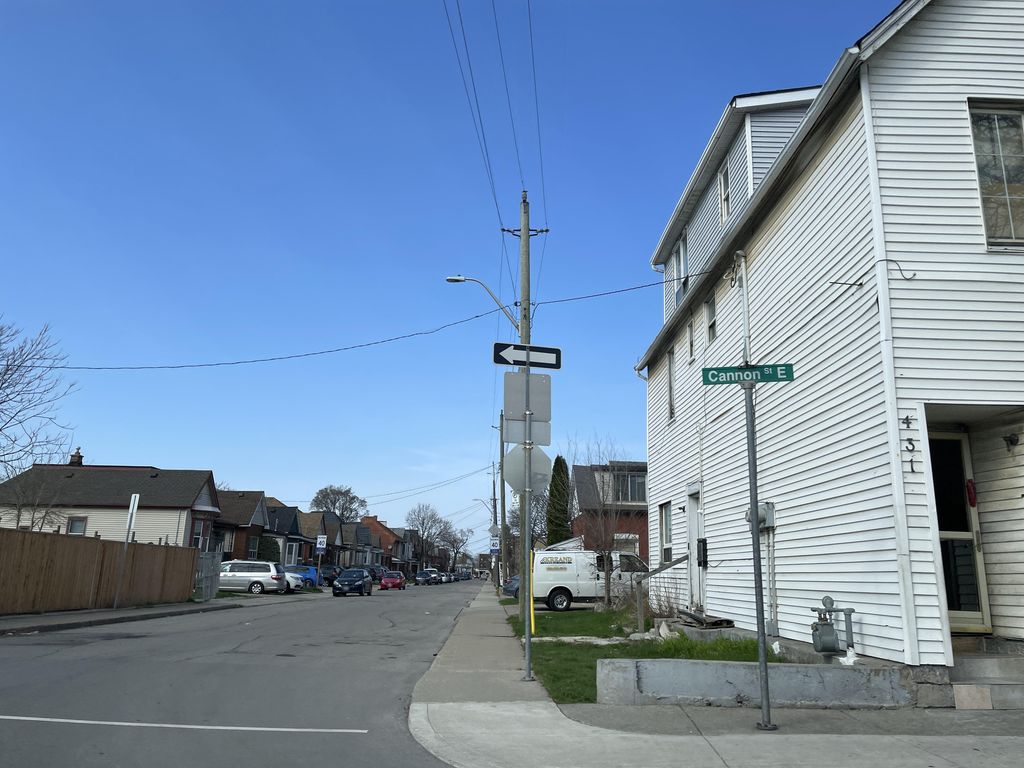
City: hamilton